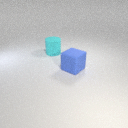
large cyan rubber cylinder to the left of large blue rubber cube